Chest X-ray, PA view. Patient: 60 years old, sex M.
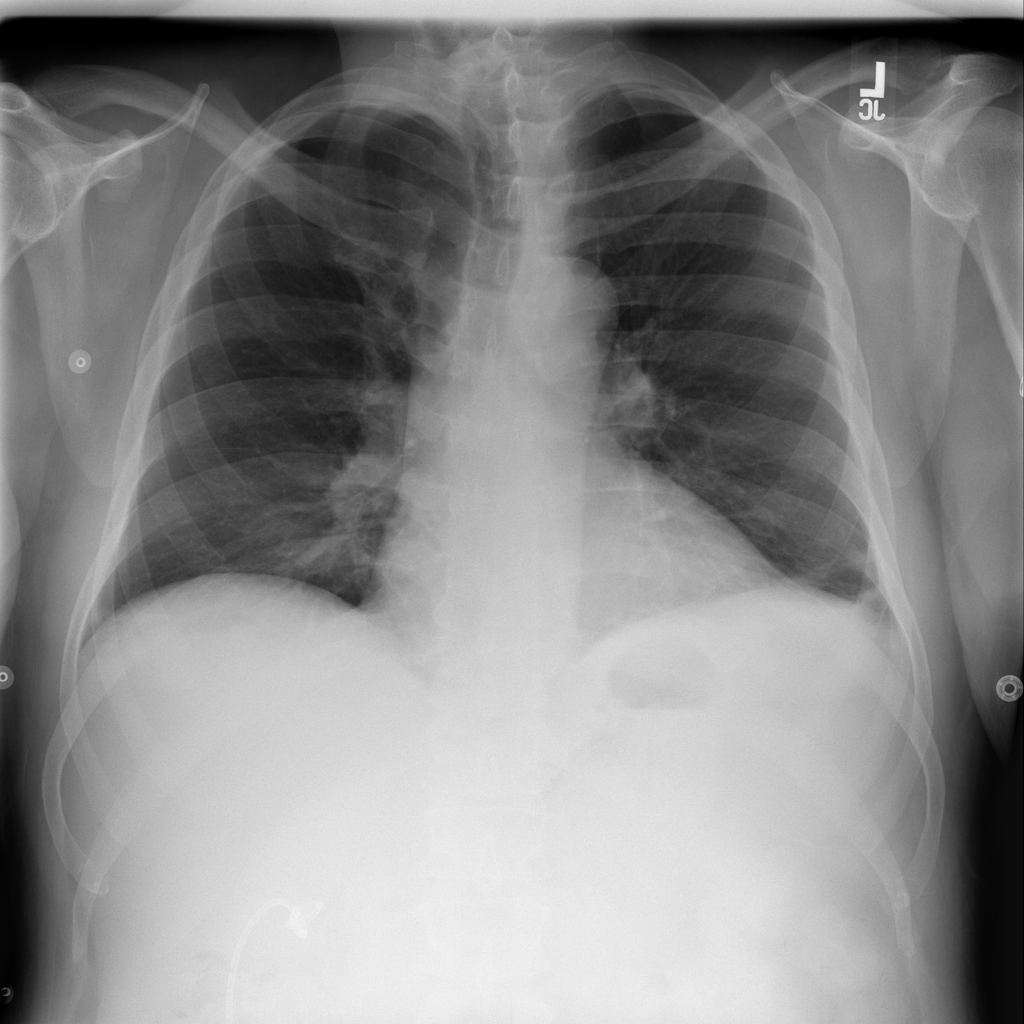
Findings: Atelectasis, Consolidation